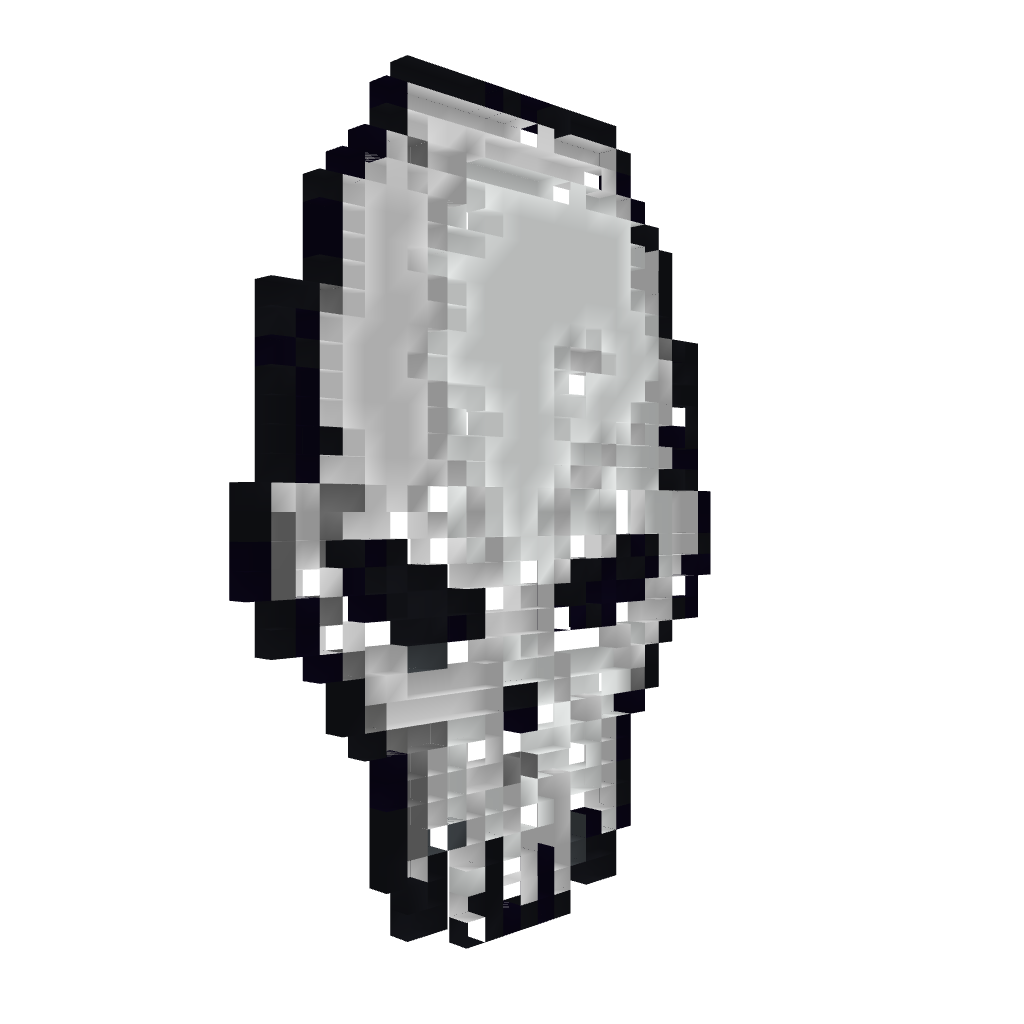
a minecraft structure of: Skull pixel art